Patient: sex F, age 59
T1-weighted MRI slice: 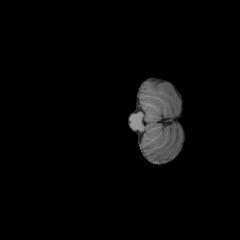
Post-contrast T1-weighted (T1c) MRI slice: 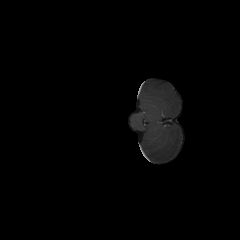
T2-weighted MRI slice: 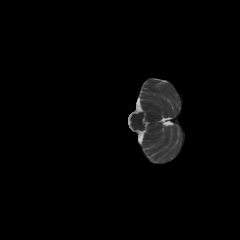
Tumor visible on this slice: no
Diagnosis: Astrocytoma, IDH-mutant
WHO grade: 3